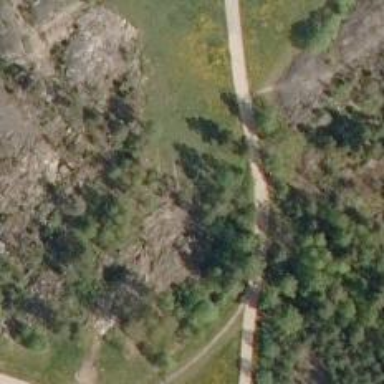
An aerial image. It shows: Disc golf hole.